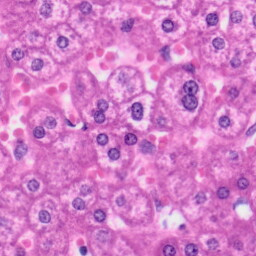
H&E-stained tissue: Liver